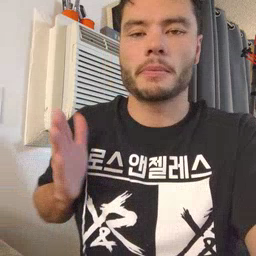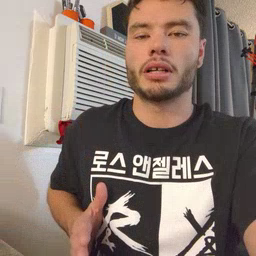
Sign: beside